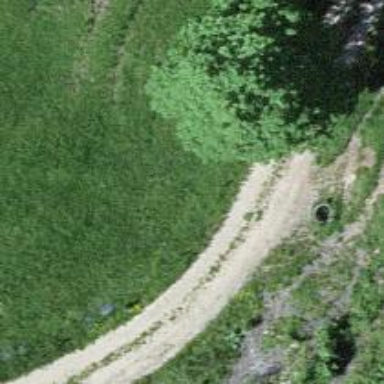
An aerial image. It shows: Gravel track with Grade 3 quality.